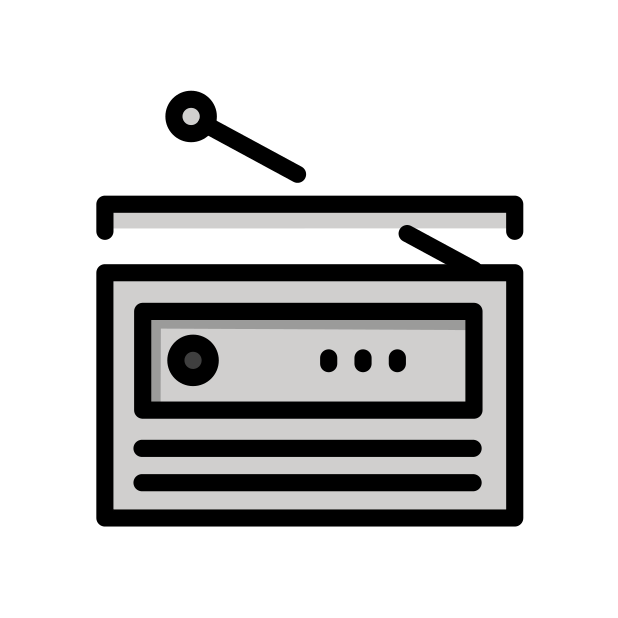
Emoji: 📻
Name: radio
Unicode: 0x1f4fb